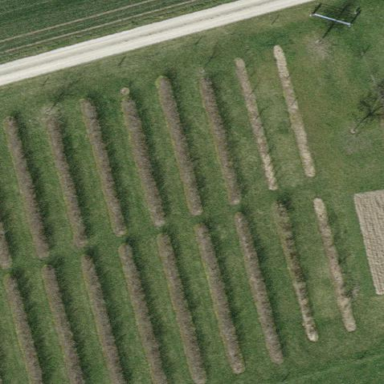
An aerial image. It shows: Orchard.